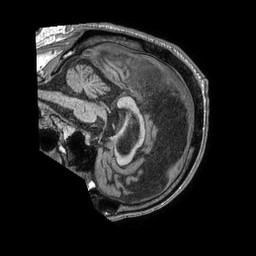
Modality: T1w
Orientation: sagittal
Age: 69
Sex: male
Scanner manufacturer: philips
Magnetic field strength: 1.5 T
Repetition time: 0.007672 s
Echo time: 0.003491 s